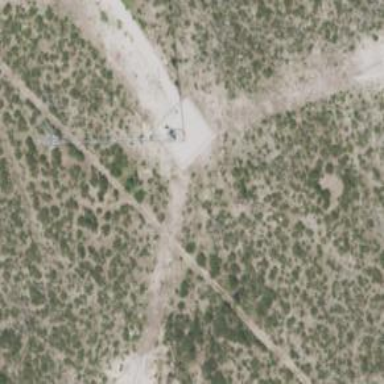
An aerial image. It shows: Communication mast tower.